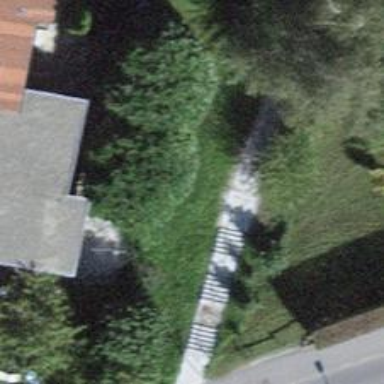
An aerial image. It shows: Set of steps on the road.